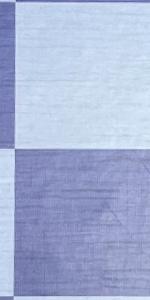
Label: Empty